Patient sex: M
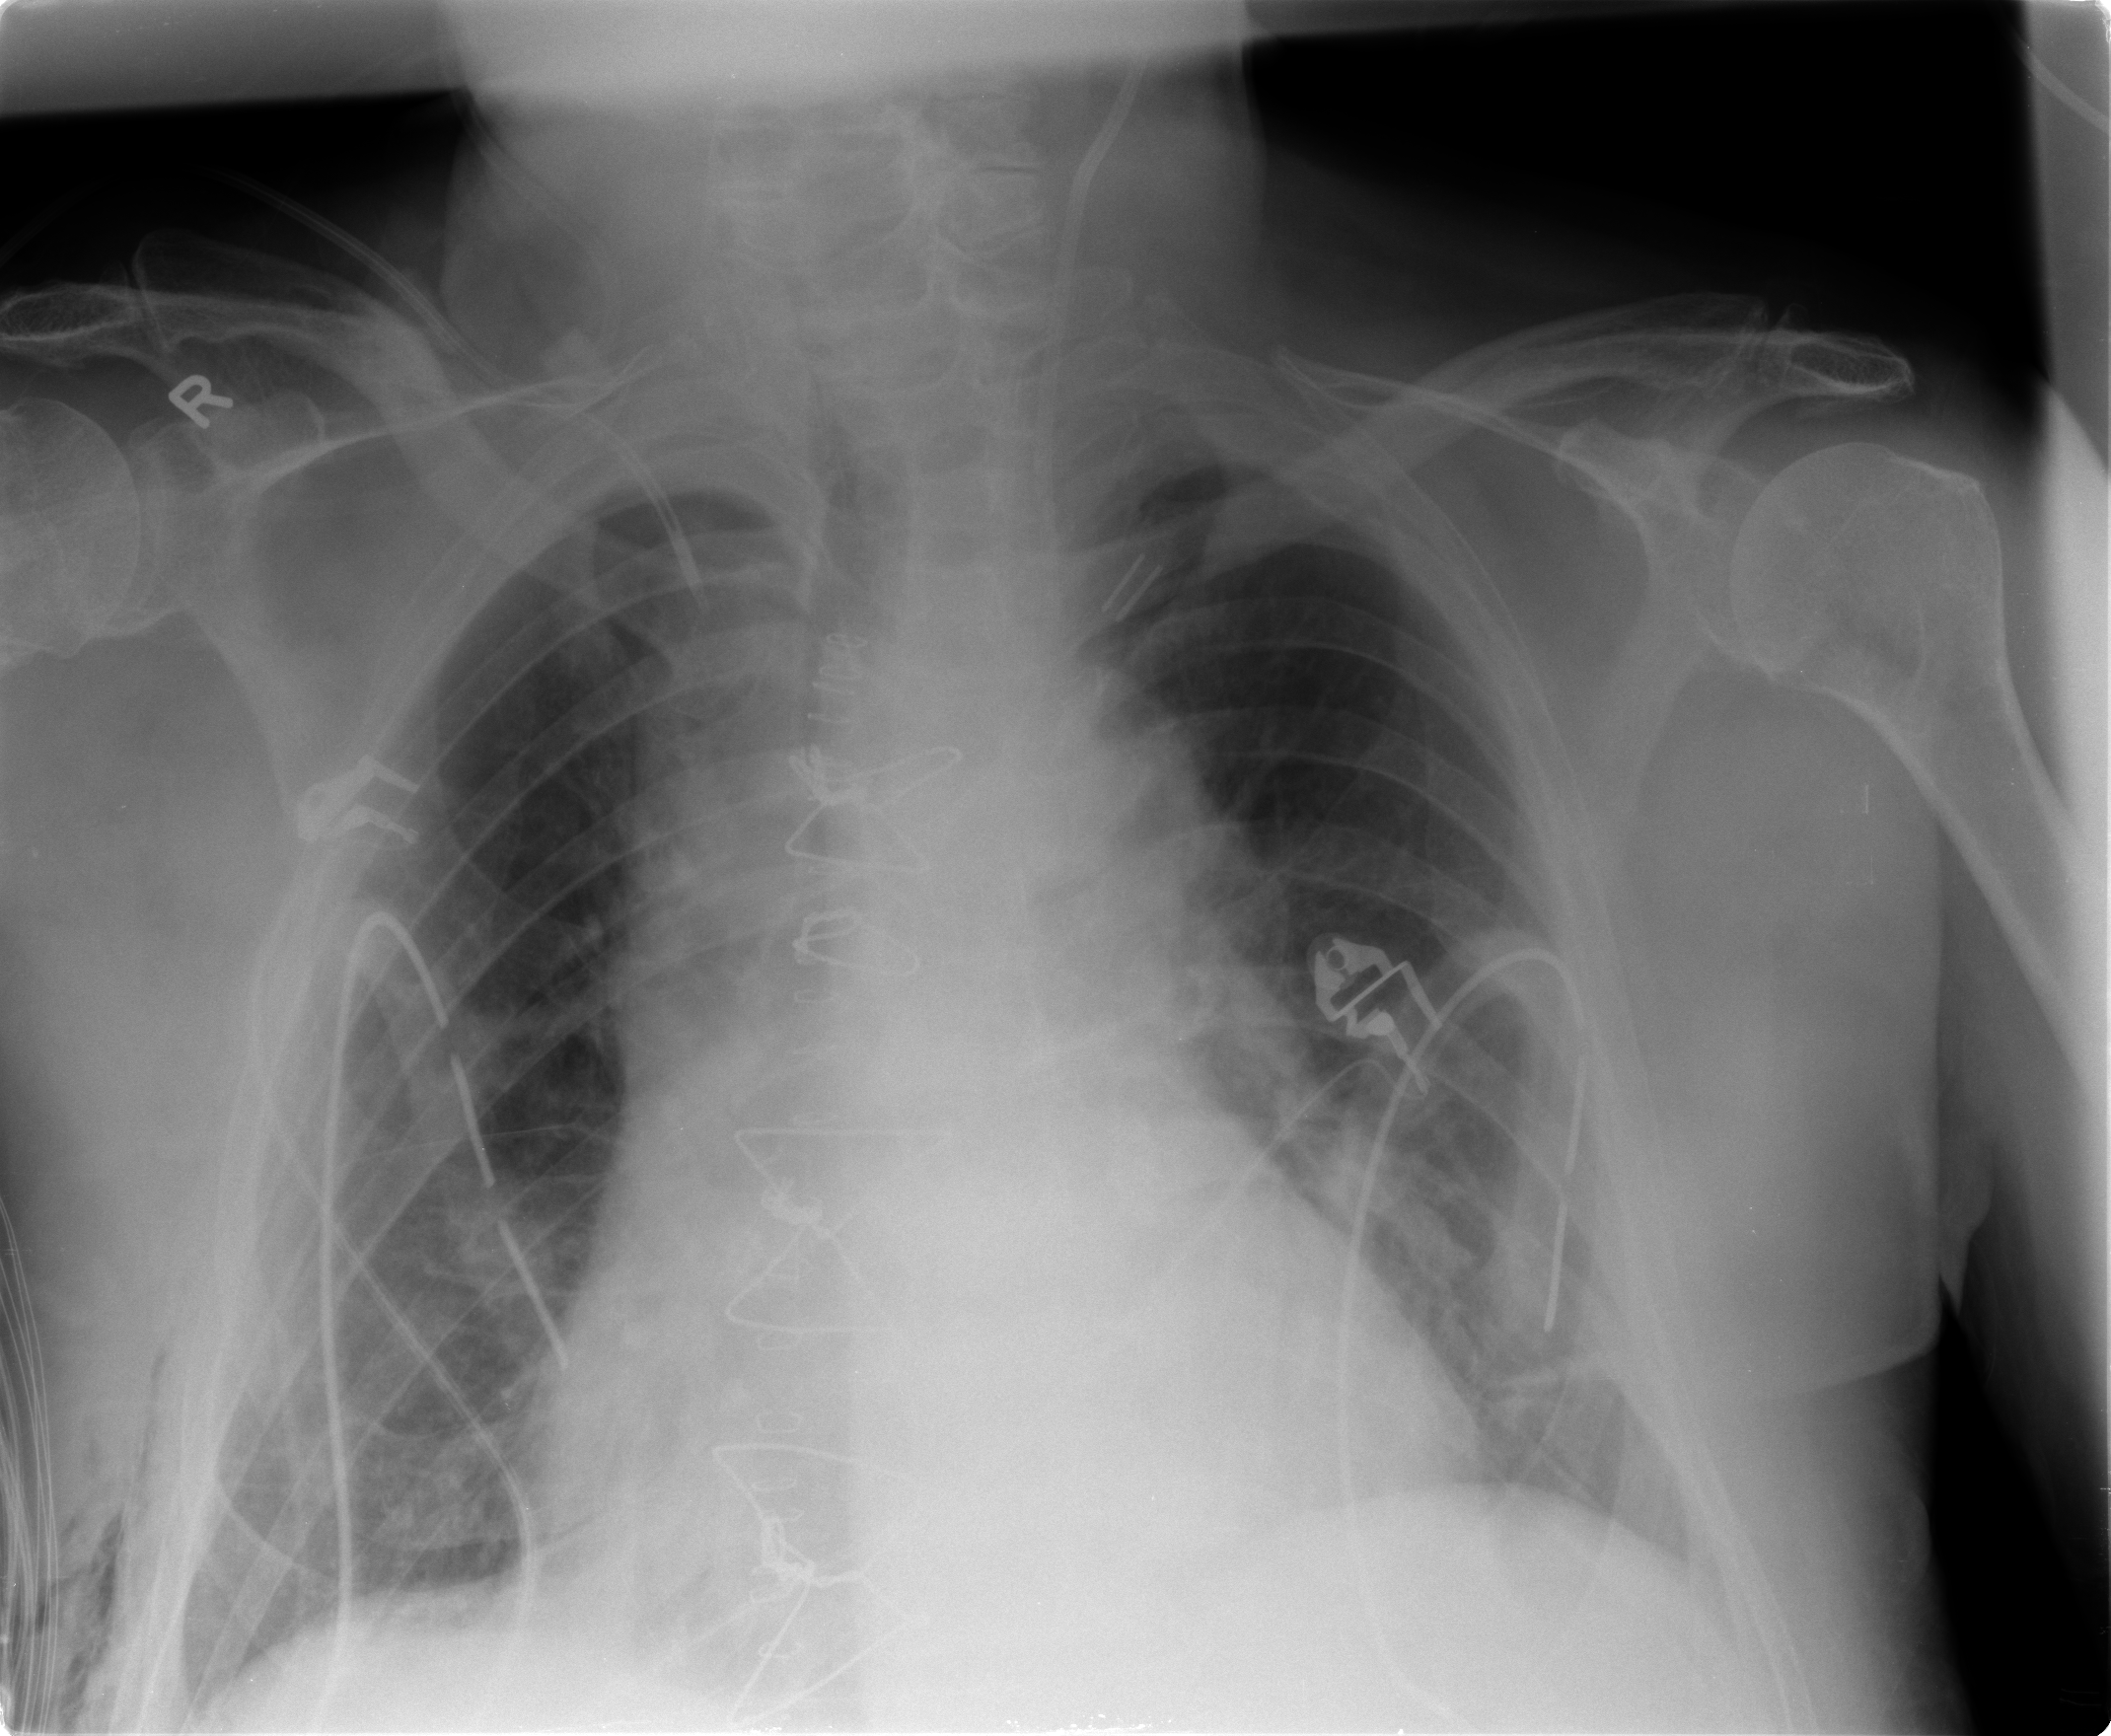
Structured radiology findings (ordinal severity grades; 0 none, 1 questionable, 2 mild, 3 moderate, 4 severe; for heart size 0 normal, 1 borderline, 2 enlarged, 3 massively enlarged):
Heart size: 2
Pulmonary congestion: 0
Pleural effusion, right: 0
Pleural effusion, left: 0
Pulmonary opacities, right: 0
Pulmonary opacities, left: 0
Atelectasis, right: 2
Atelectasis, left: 2